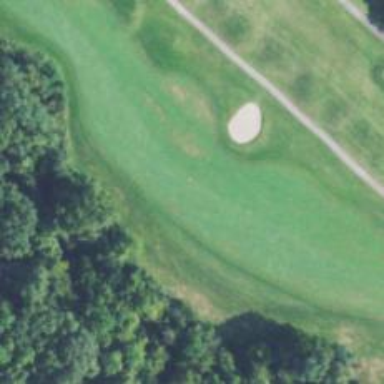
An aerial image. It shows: Golf hole.